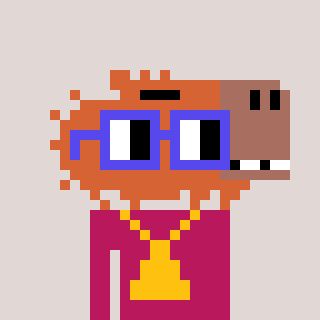
a pixel art character with square blue glasses, a capybara-shaped head and a darkpink-colored body on a warm background